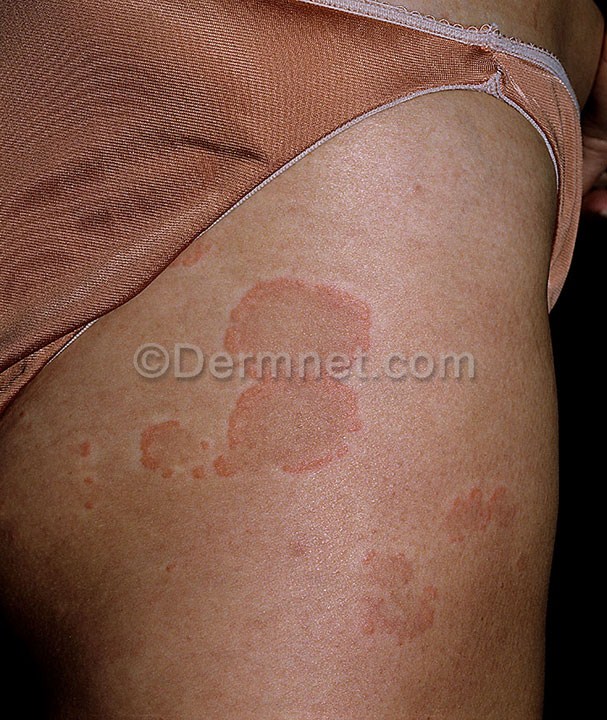
Disease: Urticaria Hives